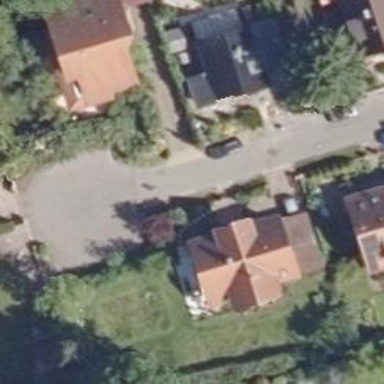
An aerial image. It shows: Smooth asphalt road in residential area.